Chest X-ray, PA view. Patient: 51 years old, sex M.
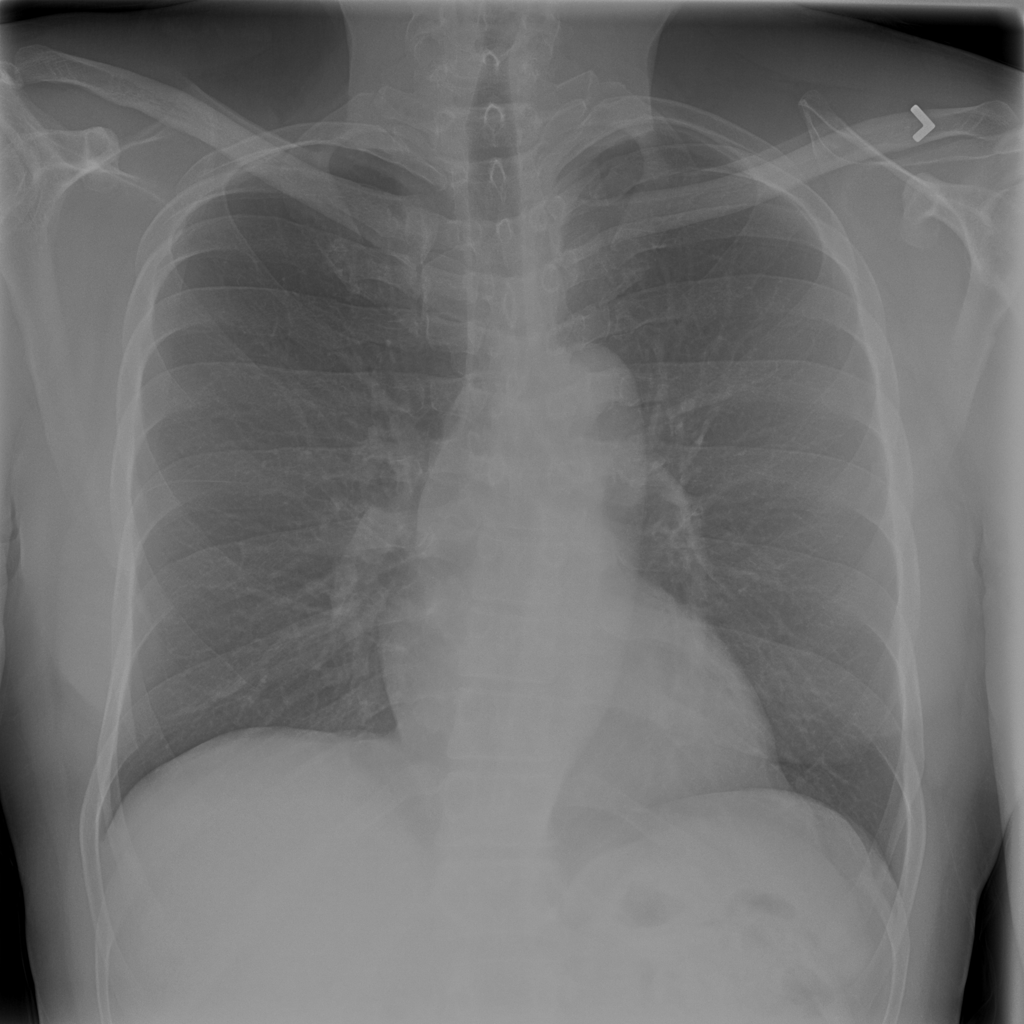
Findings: No Finding